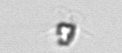
Label: Pyramimonas